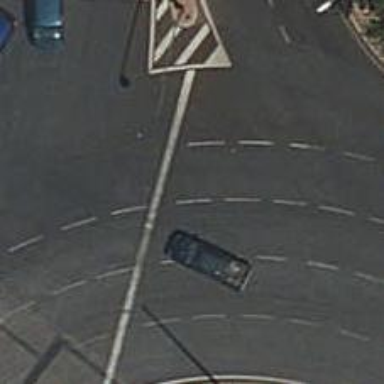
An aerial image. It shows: Road with traffic signals.